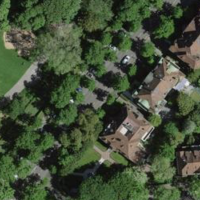
EUNIS habitat code: 55
Species observed at this site:
Columba livia